Question: I have a Listbox with styles, including Listboxitem with styles. I am trying to create an animation that changes opacity from 0 to 1, to make items show on the list. I've managed to do this with the following code:
'''
<Style x:Key="ListBoxStyle1" TargetType="ListBox">
<Setter Property="Foreground" Value="#FF393C3F" />
<Setter Property="OverridesDefaultStyle" Value="true"/>
<Setter Property="Template">
<Setter.Value>
<ControlTemplate TargetType="ListBox">
<Border Name="Border" Background="{x:Null}" BorderBrush="Black" BorderThickness="0" Padding="0">
<ItemsPresenter />
</Border>
</ControlTemplate>
</Setter.Value>
</Setter>
</Style>
<Style x:Key="ListBoxItemStyle1" TargetType="ListBoxItem">
<Setter Property="Opacity" Value="0" />
<Setter Property="Height" Value="16" />
<Setter Property="VerticalContentAlignment" Value="Bottom" />
<Setter Property="VerticalAlignment" Value="Bottom" />
<Setter Property="Template">
<Setter.Value>
<ControlTemplate TargetType="ListBoxItem">
<Border Name="Border" Padding="10,1,0,0" Background="{x:Null}">
<ContentPresenter VerticalAlignment="Center" SnapsToDevicePixels="True" />
</Border>
<ControlTemplate.Triggers>
<Trigger Property="IsSelected" Value="true">
<Setter TargetName="Border" Property="Background" Value="{StaticResource arrow}" />
</Trigger>
<Trigger Property="IsMouseOver" Value="true">
<Setter Property="Foreground" Value="#FF828689" />
</Trigger>
<Trigger Property="IsVisible" Value="true">
<Trigger.EnterActions>
<BeginStoryboard>
<Storyboard>
<DoubleAnimation Storyboard.TargetProperty="Opacity" From="0.0" To="1.0" Duration="0:0:0.4" />
</Storyboard>
</BeginStoryboard>
</Trigger.EnterActions>
</Trigger>
</ControlTemplate.Triggers>
</ControlTemplate>
</Setter.Value>
</Setter>
</Style>
'''
The thing works as it should (apart from that I want more time to pass between current and next item animation start. But it has a problem with opacity. Everything possible is set to transparent, backgrounds and all. And I use transparent .png brush for selected item.
The problem is with the opacity animation and is best seen on the bottom picture:

This is a screenshot in the middle of animation (at the time the opacity of the listboxitems is 0.8) and you can clearly see white background around all text. It's even more visible in the first selected item, because it uses transparent .png. This background magically dissapears when animation is finished and the opacity is 1.0.
How to fix this problem? Did I forget to set any background perhaps?
Thank you for your help!
Edit:
I am adding my listbox declaration:
'''
<ListBox Height="239" HorizontalAlignment="Left" Margin="0,0,0,0" Name="listBox1" VerticalAlignment="Top" Width="145" Background="{x:Null}" FontWeight="Black" FontSize="8" BorderBrush="{x:Null}" SnapsToDevicePixels="True" BorderThickness="0" ItemContainerStyle="{StaticResource ListBoxItemStyle1}" Style="{StaticResource ListBoxStyle1}">
<ListBox.ItemsPanel>
<ItemsPanelTemplate>
<VirtualizingStackPanel VerticalAlignment="Top" Background="{x:Null}" />
</ItemsPanelTemplate>
</ListBox.ItemsPanel>
</ListBox>
'''
Also another question is: How to delay the animation that each listboxitem would be displayed with a delay of few milliseconds before the next one?
Thank you for all your help.
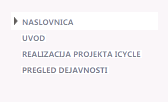
Answer: I have fixed the problem. The problem was that in code I was overriding window's AllowTransparency flag. Now it works as it should. If anyone would encounter a similar problem.